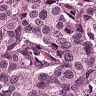
Metastatic tissue present: yes